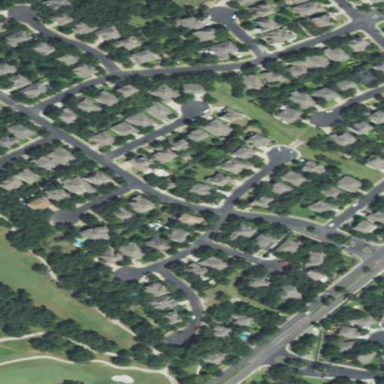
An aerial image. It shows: Residential neighbourhood.